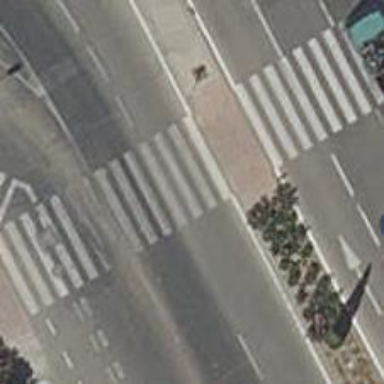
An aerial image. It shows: Crossing with traffic signals.